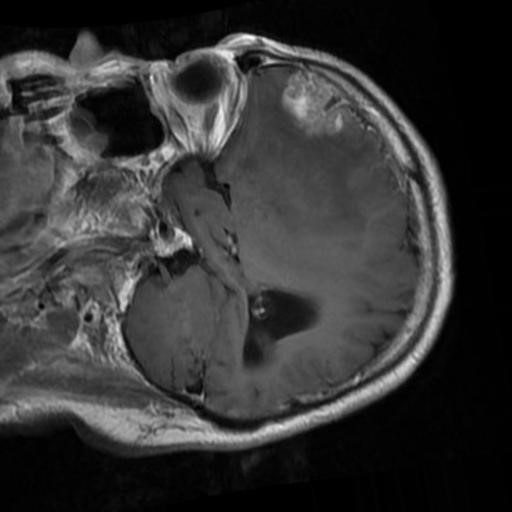
Label: brain_menin